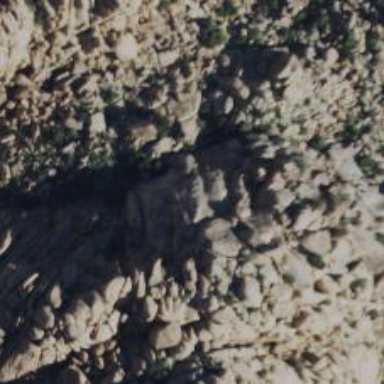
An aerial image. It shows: Cliff in nature.